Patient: sex M, age 61
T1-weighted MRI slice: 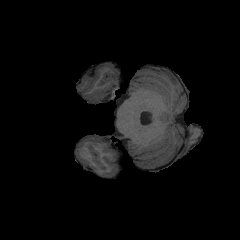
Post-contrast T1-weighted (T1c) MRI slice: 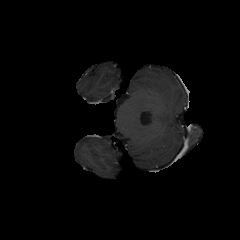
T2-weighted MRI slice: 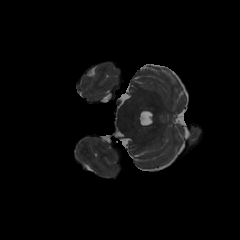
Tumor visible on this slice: no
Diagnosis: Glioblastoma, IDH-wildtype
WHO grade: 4